RGB frame:
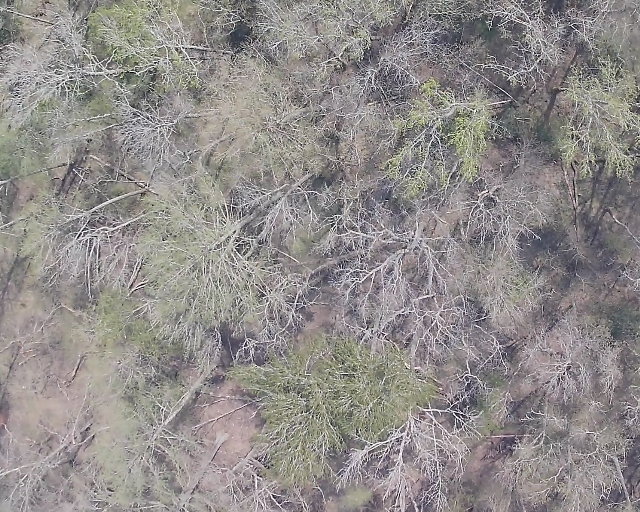
Thermal frame:
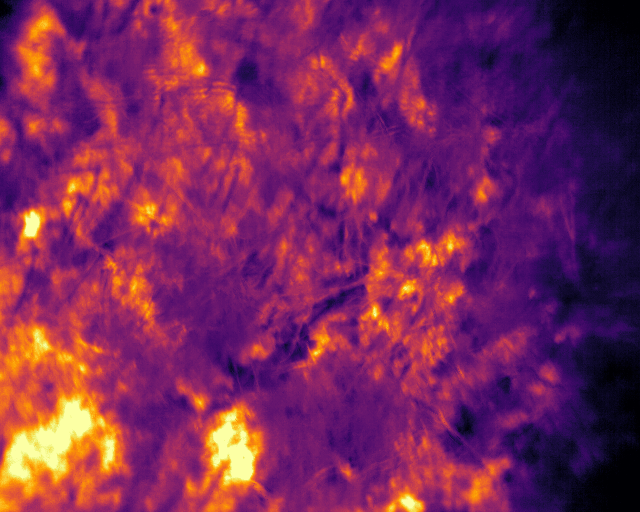
Captured: 2026-02-26 03:43:57
Pixels at or above 80 °C: 0 (fraction of frame: 0)